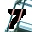
Label: 7